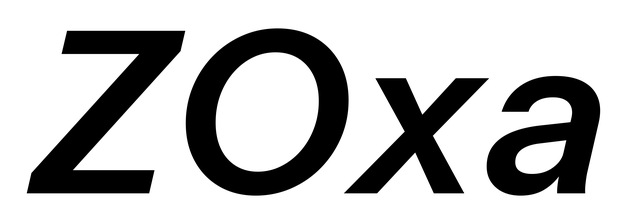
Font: InstrumentSans-Italic_SemiBold_Italic